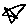
Label: star